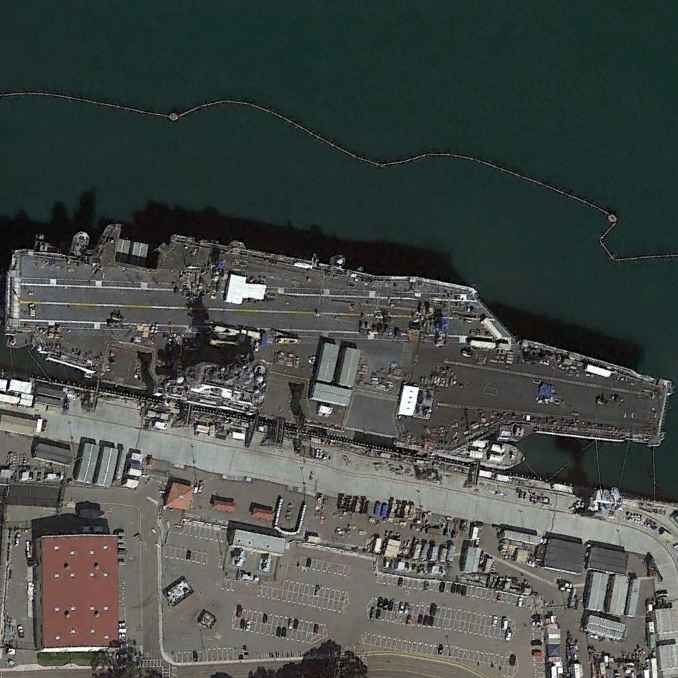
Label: Nimitz-class_aircraft_carrier